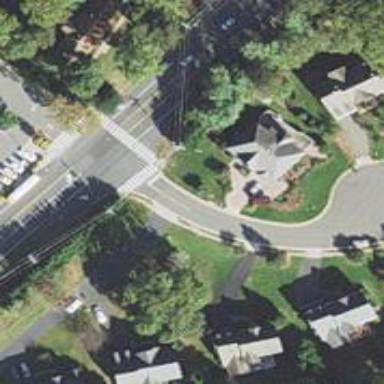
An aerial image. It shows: Marked crossing on footway.